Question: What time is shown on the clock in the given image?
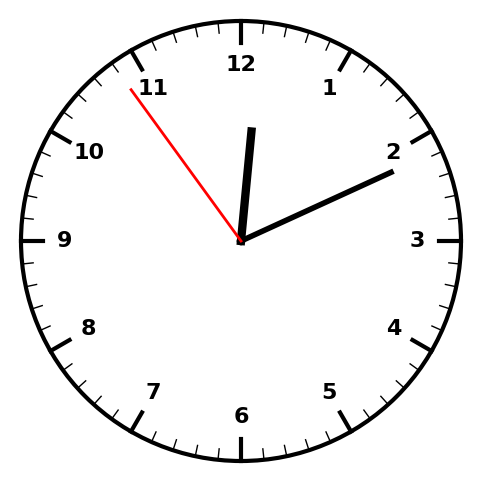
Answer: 12:10:54